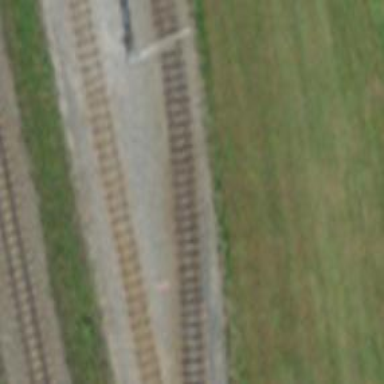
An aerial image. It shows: Narrow-gauge railway with electrified tracks using contact line. It serves as spur with single track.